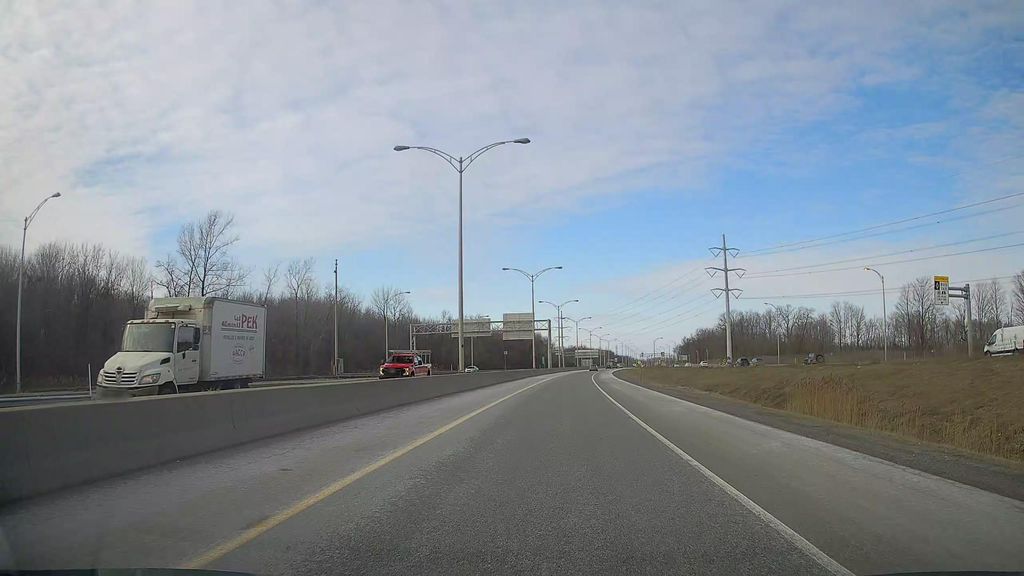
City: montreal